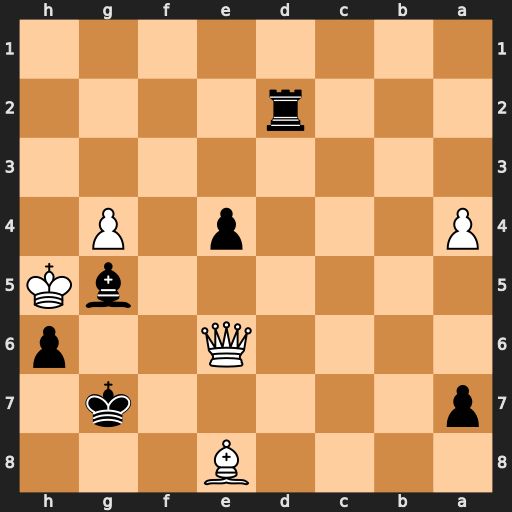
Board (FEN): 4B3/p5k1/4Q2p/6bK/P3p1P1/8/3r4/8
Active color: b
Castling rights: -
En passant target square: -
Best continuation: Rh2#